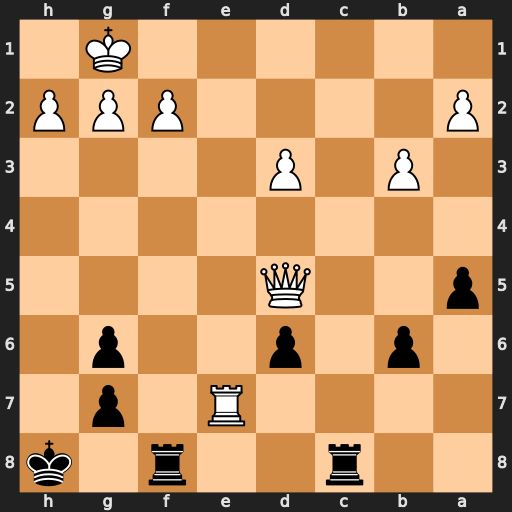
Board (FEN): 2r2r1k/4R1p1/1p1p2p1/p2Q4/8/1P1P4/P4PPP/6K1
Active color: b
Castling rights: -
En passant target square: -
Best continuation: Rc1+ Re1 Rxe1#